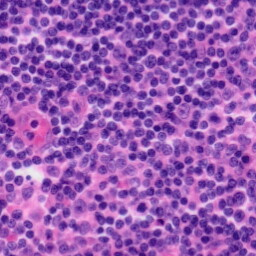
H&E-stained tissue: Tonsil